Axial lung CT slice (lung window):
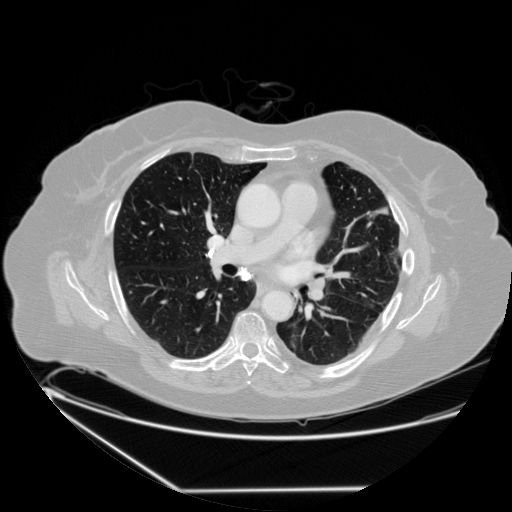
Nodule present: no